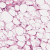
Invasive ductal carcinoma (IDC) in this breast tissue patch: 0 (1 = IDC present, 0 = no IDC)